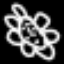
Label: squiggle